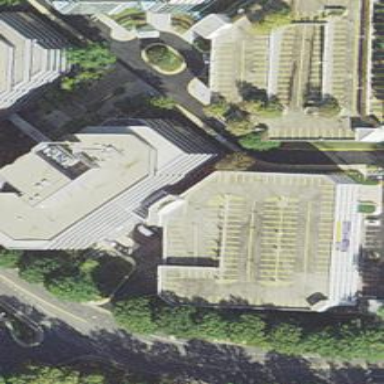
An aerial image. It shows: Multi-storey parking building.